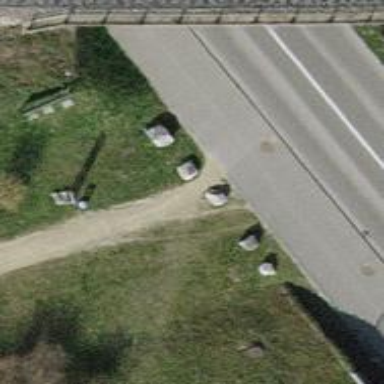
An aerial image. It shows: Asphalt cycleway.